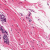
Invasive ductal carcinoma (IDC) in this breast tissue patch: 0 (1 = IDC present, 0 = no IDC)